Aerial crown-view tile of a tropical tree (Barro Colorado Island, Panama), acquired 20250217:
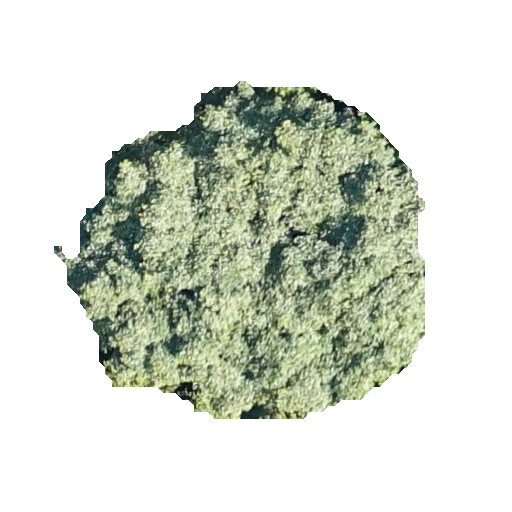
Species: Ficus insipida
GBIF accepted scientific name: Ficus insipida
Crown area: 136.228 m²